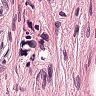
Metastatic tissue present: no